Interaction volume radius: 5 \u00c5
Interaction volume height: 25 \u00c5
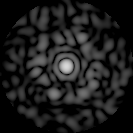
Disorder parameter: 0.8263